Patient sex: M
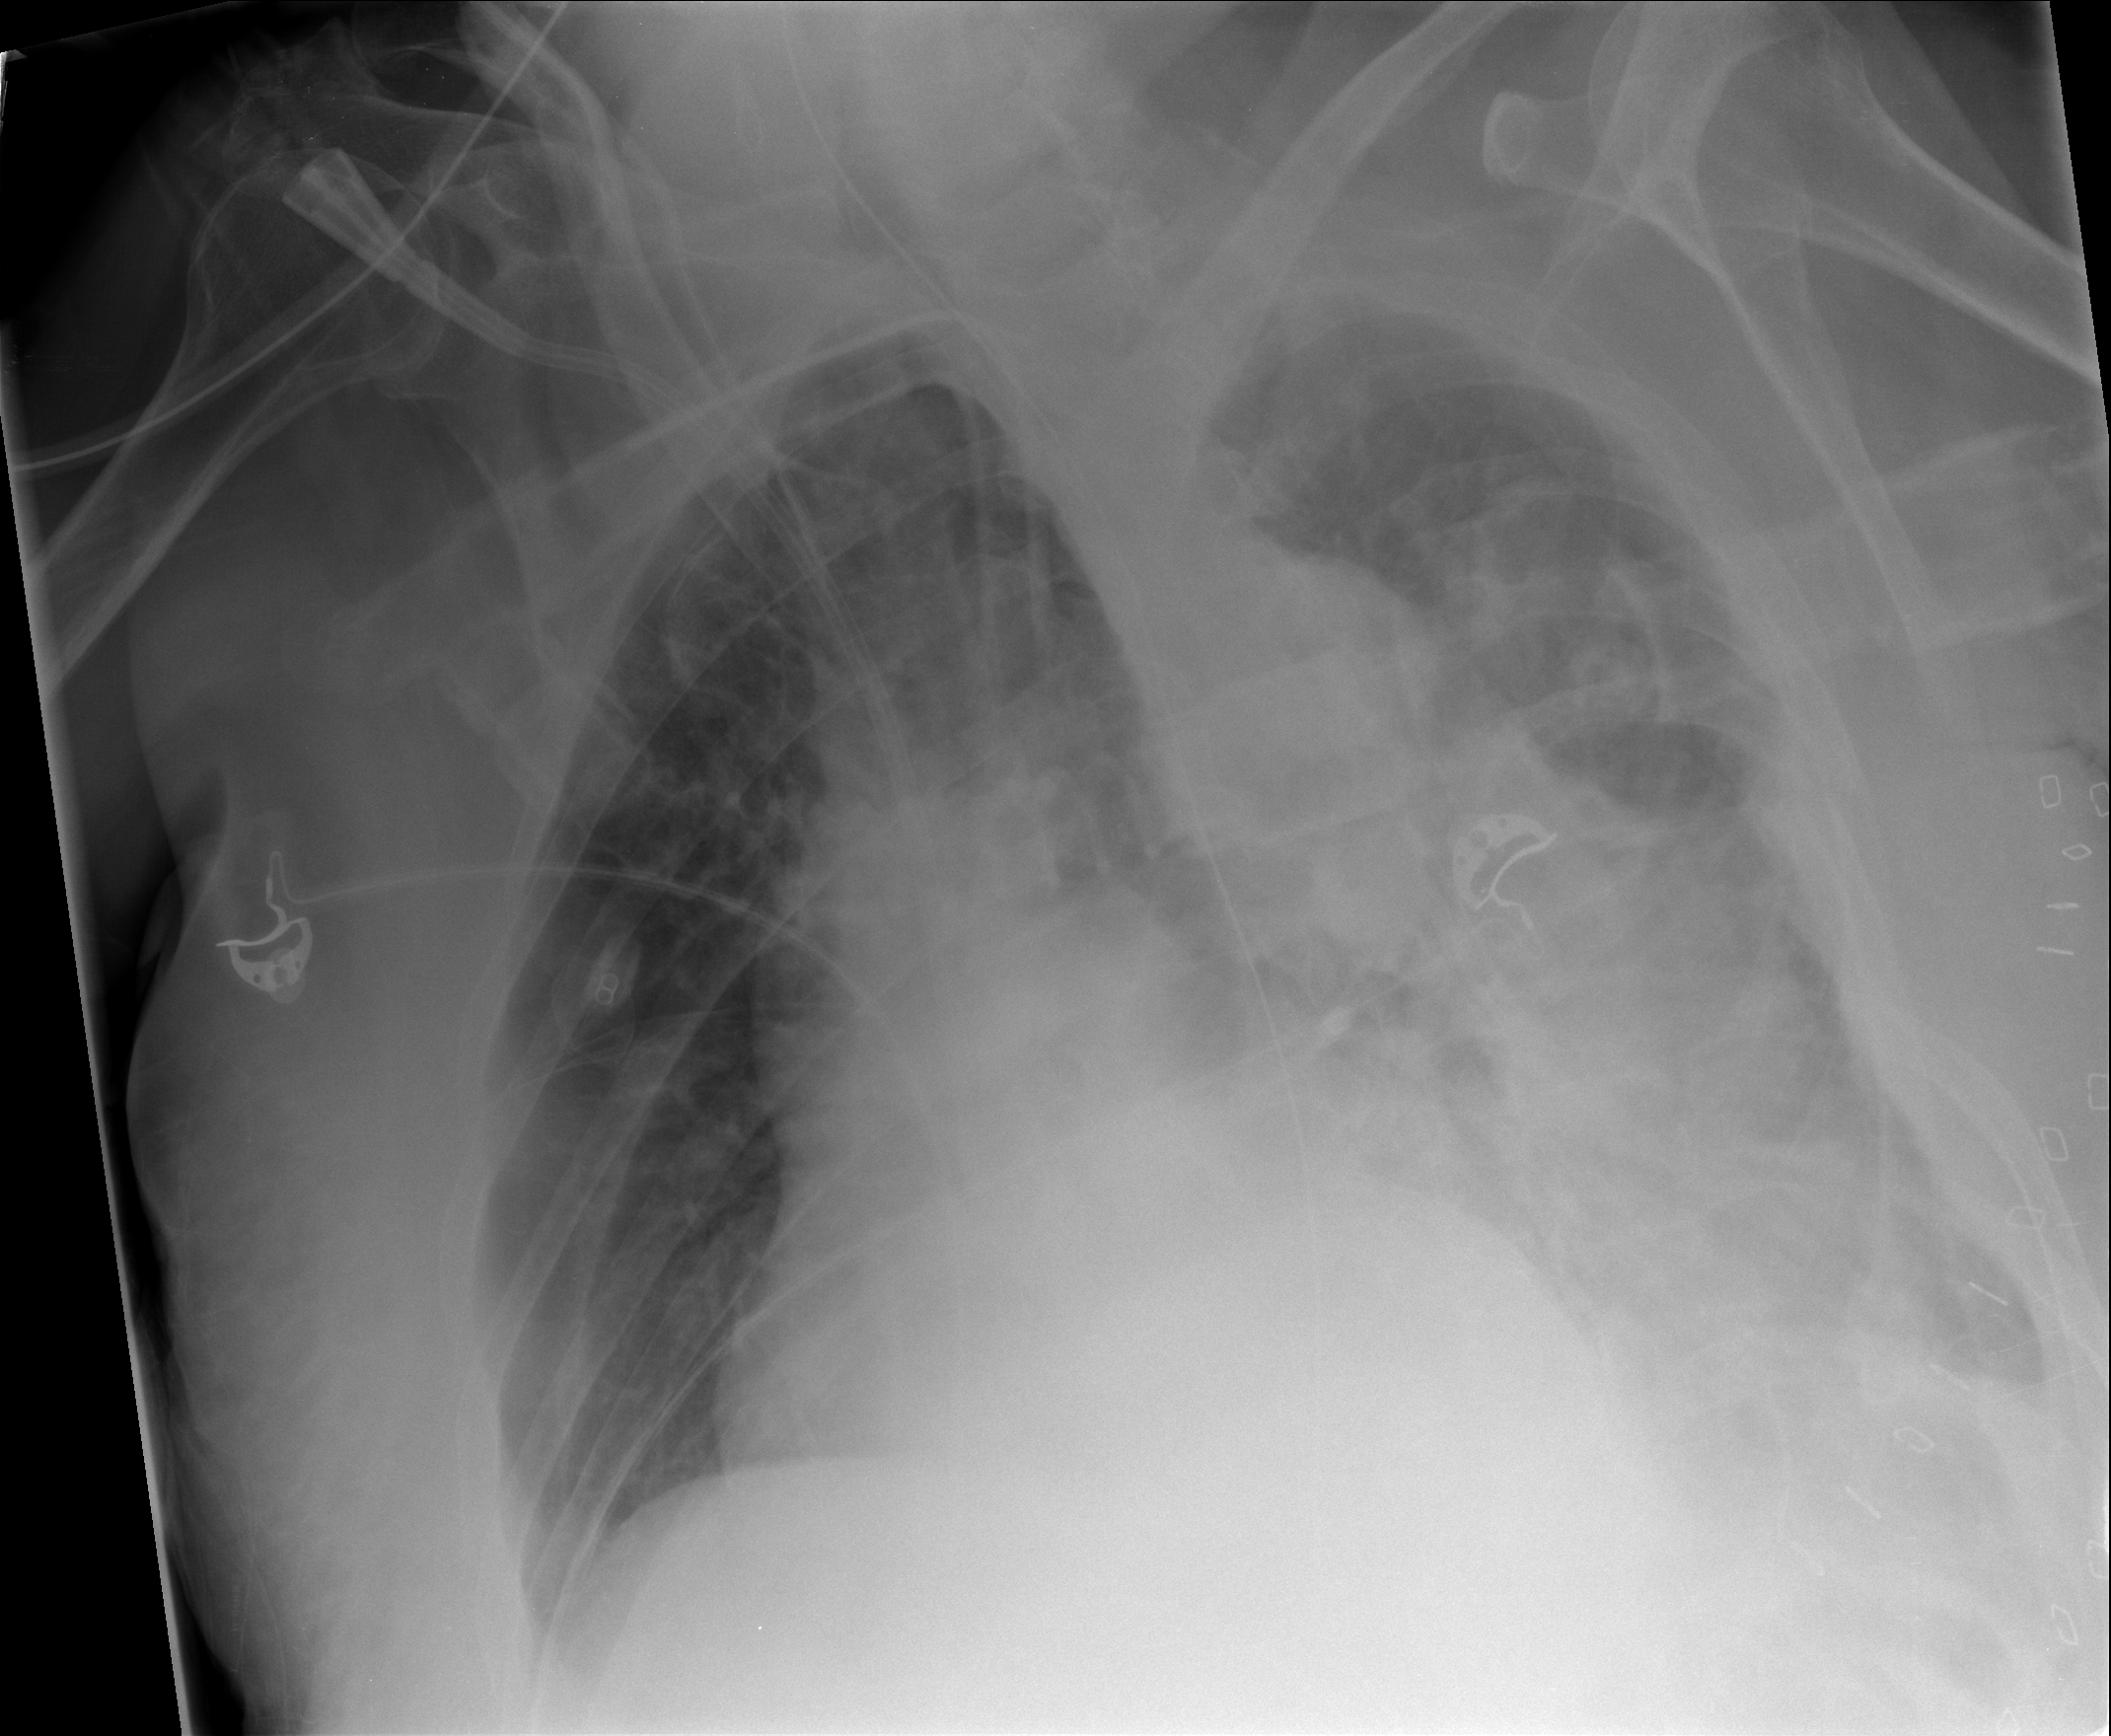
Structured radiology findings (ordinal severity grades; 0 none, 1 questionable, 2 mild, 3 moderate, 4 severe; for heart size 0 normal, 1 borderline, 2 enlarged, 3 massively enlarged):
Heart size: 2
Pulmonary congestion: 2
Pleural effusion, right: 2
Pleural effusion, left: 2
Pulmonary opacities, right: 0
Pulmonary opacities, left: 3
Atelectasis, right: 2
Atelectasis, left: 3